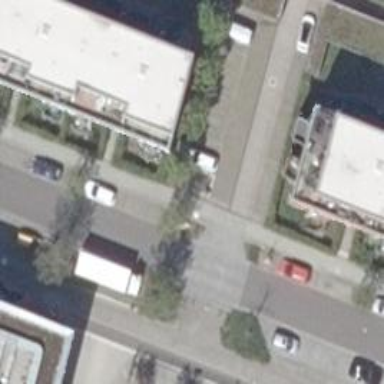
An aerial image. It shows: Residential road with asphalt surface. Both sides have sidewalks.